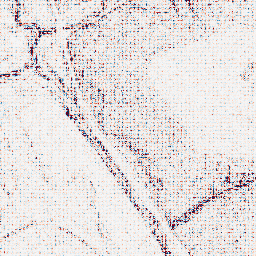
Category: wavelet
Decomposition family: wavelet_biorthogonal
Decomposition parameters: wavelet: bior2.4
level: 1
Upsampling method: sinc_blackman
Upsampling parameters: scale: 4
kernel_size: 4
Upsampling scale: 4